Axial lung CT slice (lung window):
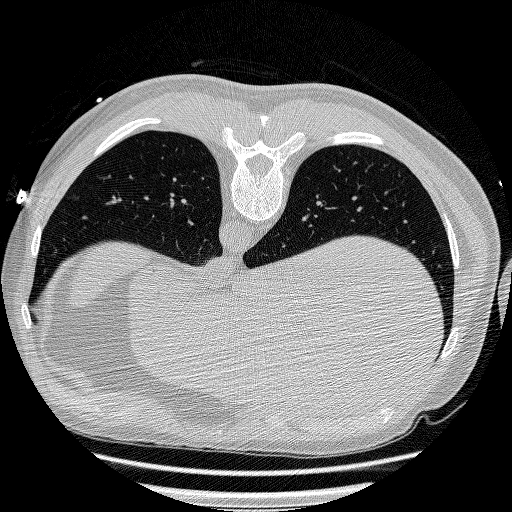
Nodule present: no